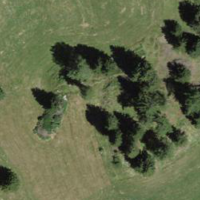
EUNIS habitat code: 44
Species observed at this site:
Centaurea scabiosa